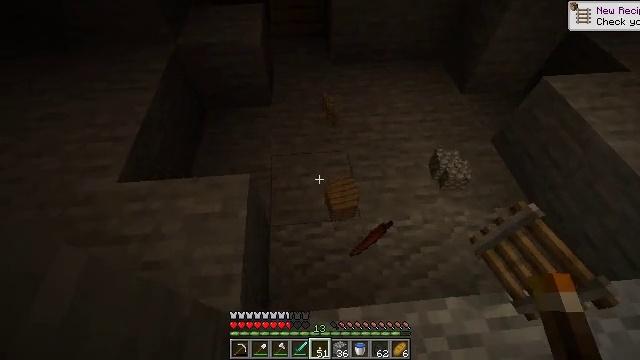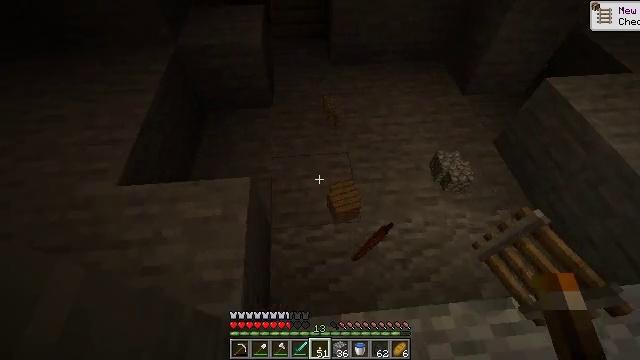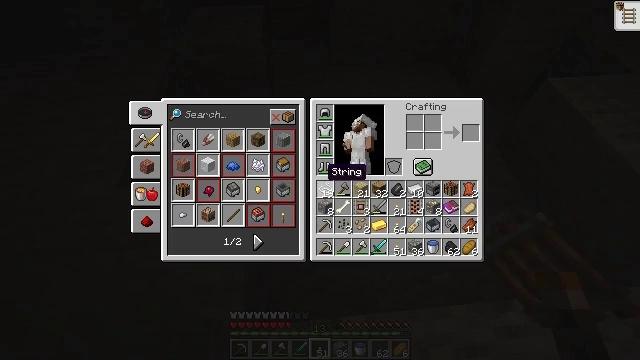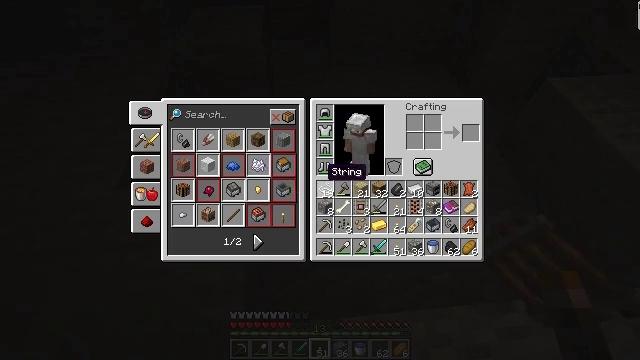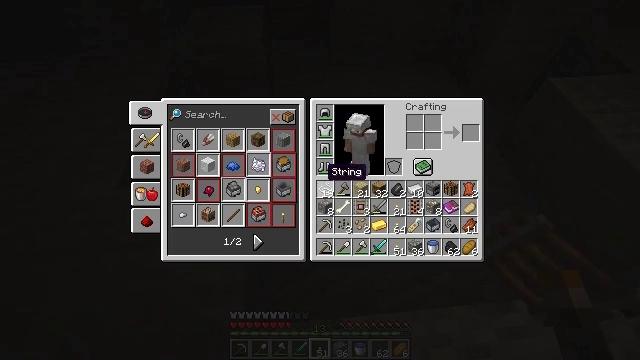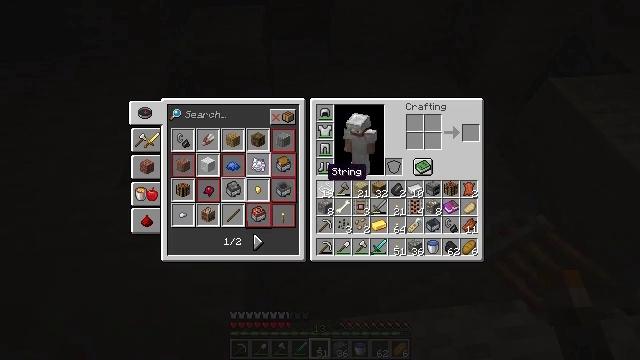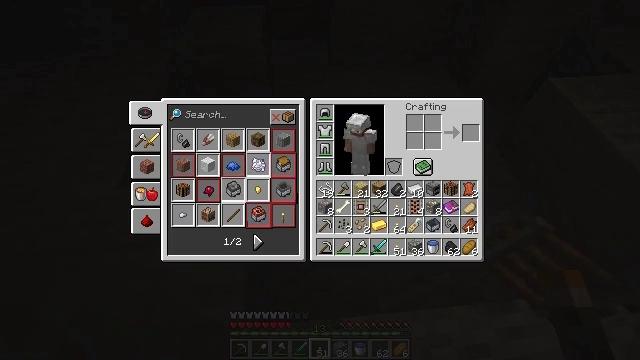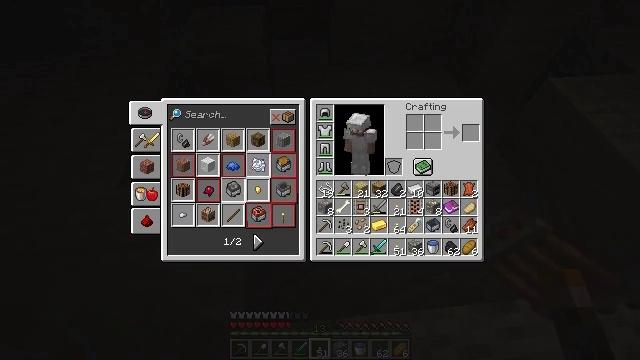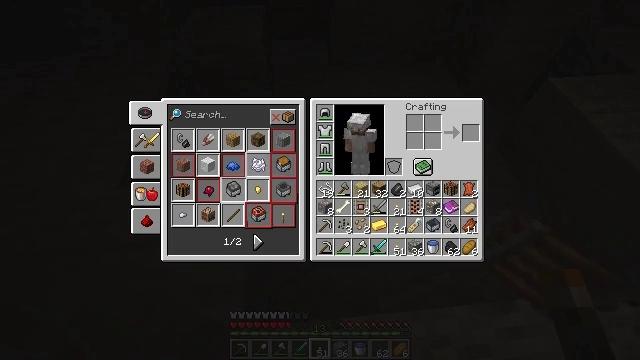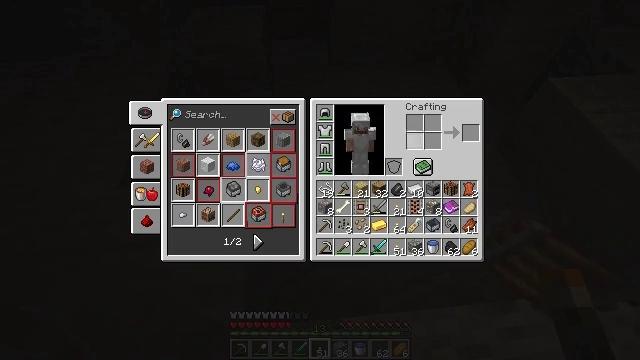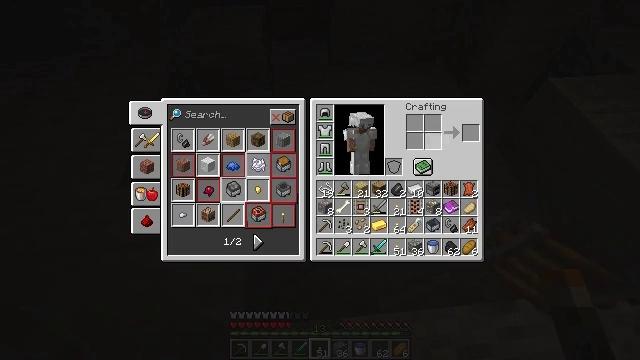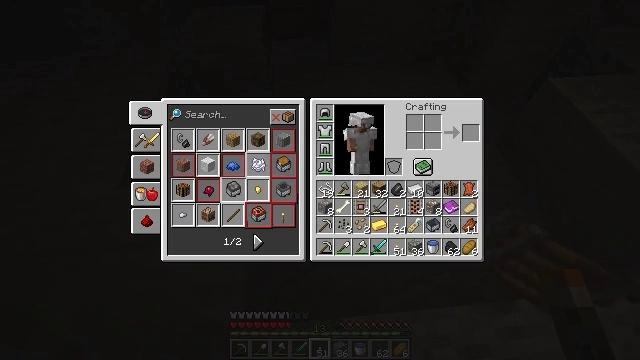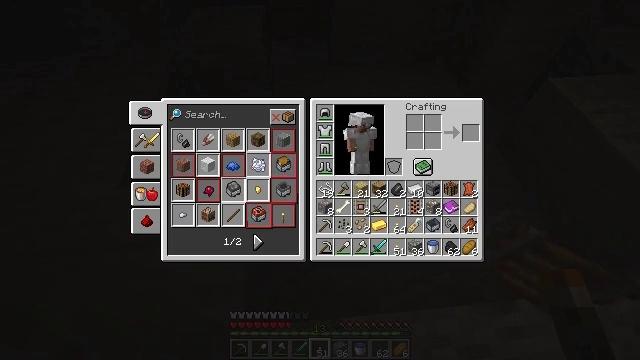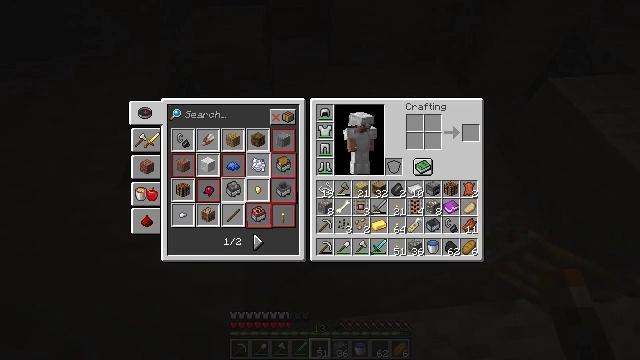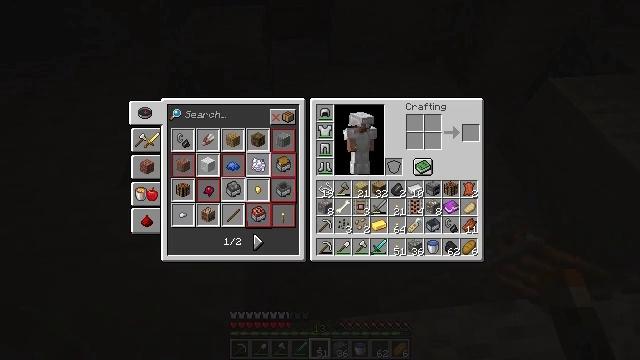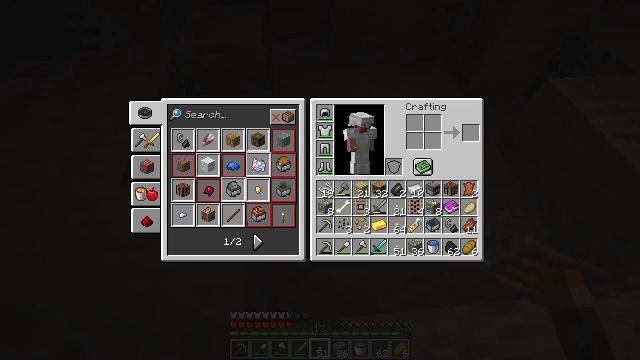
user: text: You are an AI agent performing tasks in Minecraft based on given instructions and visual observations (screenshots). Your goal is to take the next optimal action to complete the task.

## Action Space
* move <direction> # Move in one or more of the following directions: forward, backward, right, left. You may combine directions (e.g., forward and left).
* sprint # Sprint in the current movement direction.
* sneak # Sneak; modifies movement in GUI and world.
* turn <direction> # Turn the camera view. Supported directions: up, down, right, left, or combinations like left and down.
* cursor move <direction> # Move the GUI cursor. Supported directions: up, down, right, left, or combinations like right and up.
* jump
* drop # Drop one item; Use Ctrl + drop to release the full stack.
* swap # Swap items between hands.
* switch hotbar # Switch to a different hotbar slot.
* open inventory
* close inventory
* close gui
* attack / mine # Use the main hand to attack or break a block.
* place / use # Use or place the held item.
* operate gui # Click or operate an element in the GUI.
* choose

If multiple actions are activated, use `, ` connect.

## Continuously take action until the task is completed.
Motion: motion action
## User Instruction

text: Drop a name tag.
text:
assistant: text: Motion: no_op
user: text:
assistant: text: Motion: open inventory
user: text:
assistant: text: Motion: open inventory
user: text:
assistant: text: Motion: open inventory
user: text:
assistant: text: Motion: open inventory
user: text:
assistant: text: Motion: no_op
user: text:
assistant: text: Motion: cursor move right and up
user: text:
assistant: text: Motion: cursor move right and up
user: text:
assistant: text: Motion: cursor move right and up
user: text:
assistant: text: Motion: cursor move right
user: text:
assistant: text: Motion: cursor move right
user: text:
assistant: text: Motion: no_op
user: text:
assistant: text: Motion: no_op
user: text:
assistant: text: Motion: no_op
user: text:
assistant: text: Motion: no_op
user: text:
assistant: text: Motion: no_op
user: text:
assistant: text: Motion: no_op
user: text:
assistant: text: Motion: cursor move down
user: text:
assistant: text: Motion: cursor move down
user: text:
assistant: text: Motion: cursor move left and down
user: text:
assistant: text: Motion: no_op
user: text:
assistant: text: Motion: cursor move left and down
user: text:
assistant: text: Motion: no_op
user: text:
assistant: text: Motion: no_op
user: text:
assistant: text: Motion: no_op
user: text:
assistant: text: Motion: no_op
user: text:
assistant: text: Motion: no_op
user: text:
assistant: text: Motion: no_op
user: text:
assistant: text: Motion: no_op
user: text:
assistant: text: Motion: cursor move right